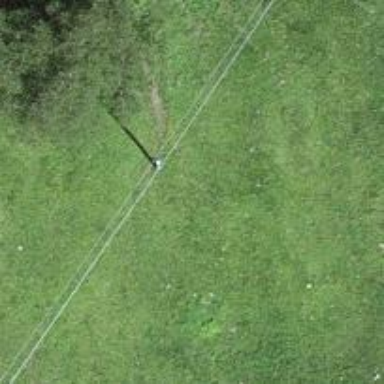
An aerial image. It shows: Minor power line.